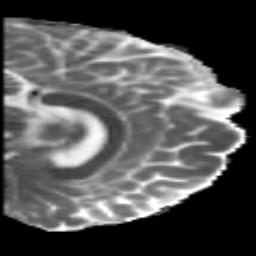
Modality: MD
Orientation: sagittal
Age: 46
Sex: male
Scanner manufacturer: siemens
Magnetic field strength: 3 T
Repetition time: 5.5 s
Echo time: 0.101 s